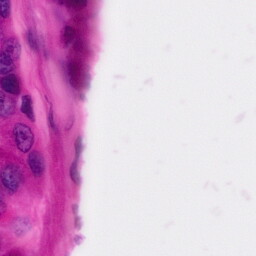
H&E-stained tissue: Pancreatic